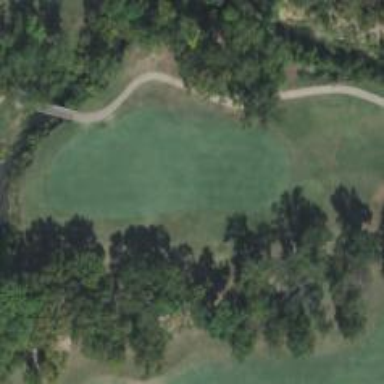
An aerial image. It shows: Golf hole.